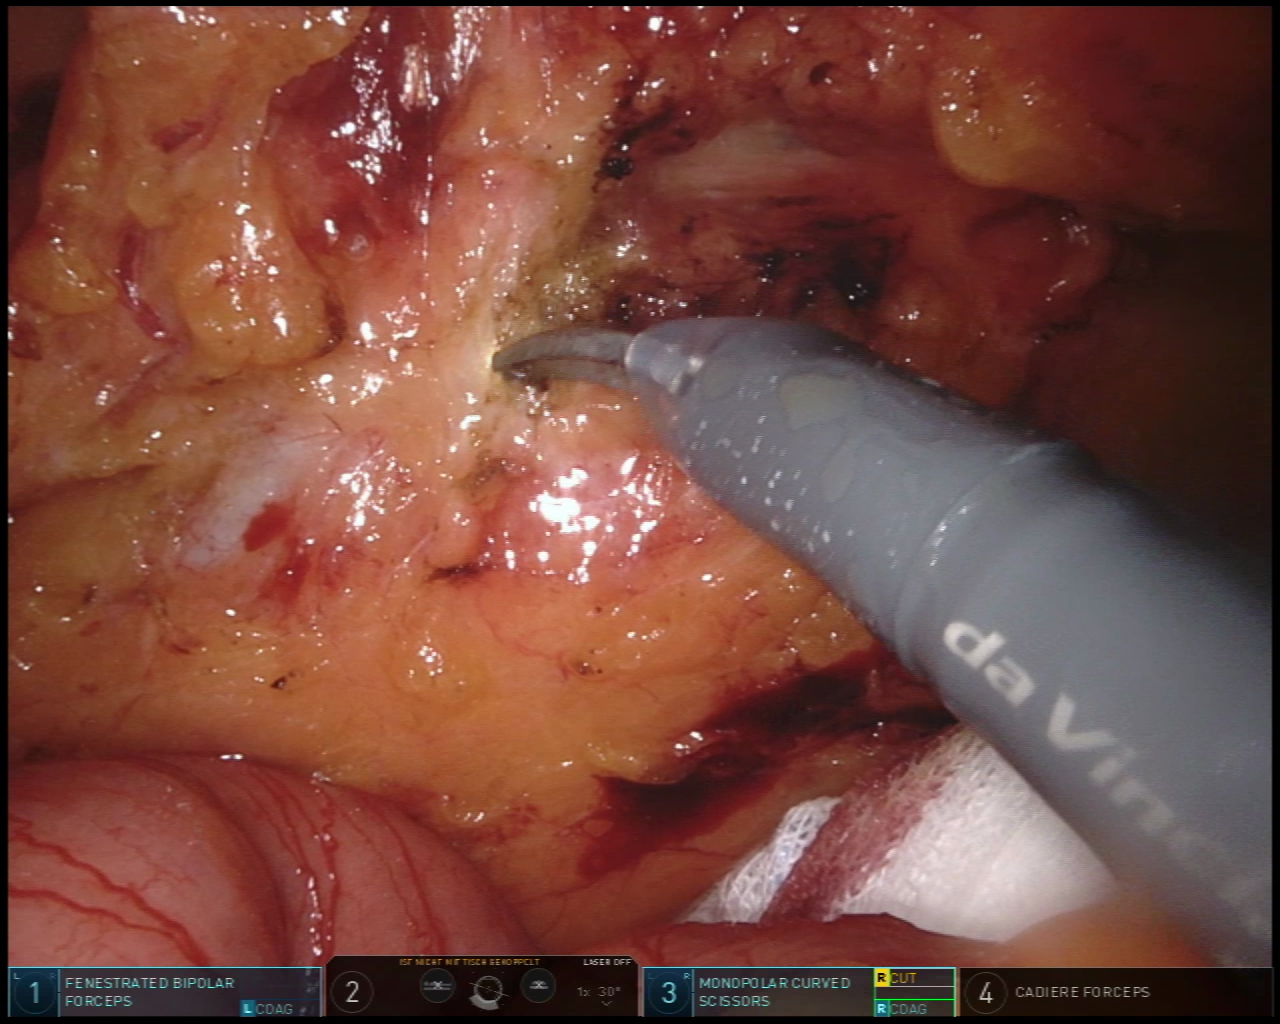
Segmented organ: inferior_mesenteric_artery
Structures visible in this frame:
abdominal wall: no
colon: no
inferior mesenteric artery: yes
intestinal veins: no
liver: no
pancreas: no
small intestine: yes
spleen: no
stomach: no
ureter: no
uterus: no
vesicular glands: no